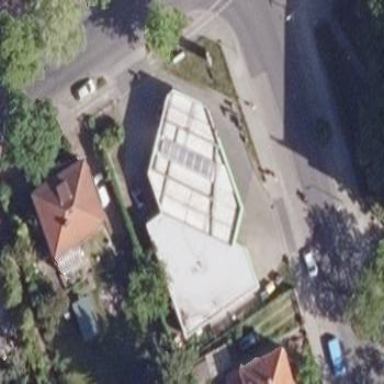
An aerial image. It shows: View of roof of building.